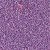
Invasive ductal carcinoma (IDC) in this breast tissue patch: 1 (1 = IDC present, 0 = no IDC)